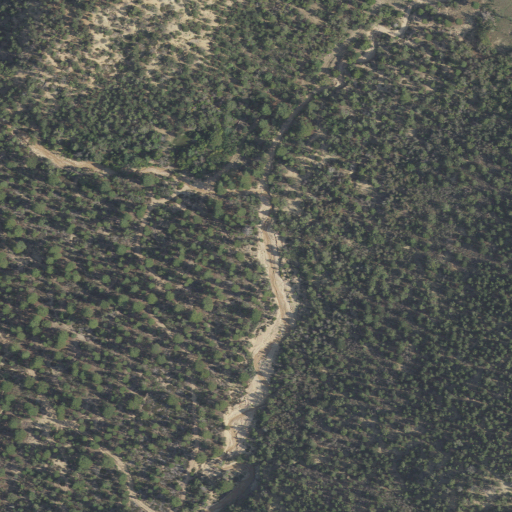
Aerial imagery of valley in Utah named Water Canyon containing evergreen forest, deciduous forest, open development, and low intensity development